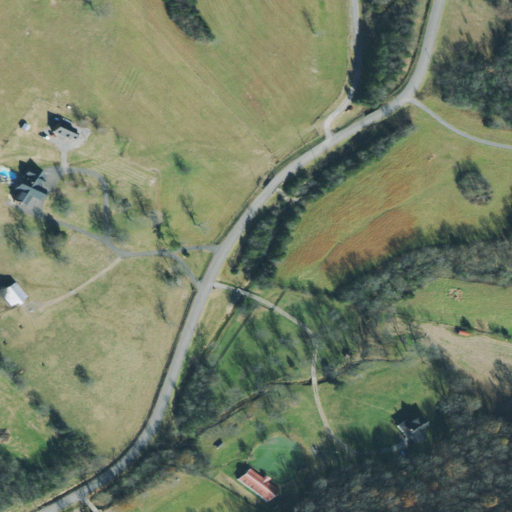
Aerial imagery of valley in Tennessee named Kelton Hollow containing pasture, mixed forest, low intensity development, open development, and deciduous forest